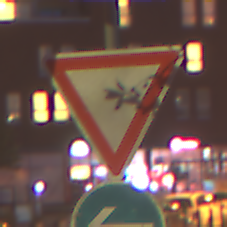
Verkehrszeichen: VorfahrtGewaehren
Zusatzzeichen unten: VorgeschriebeneFahrtrichtungHierLinks
Umgebung: Outdoor, Urban
Tageszeit: Night
Wetter: PartlyCloudy
Licht: Artificial
Jahreszeit: NotSpecified
Kontrast: HighContrast